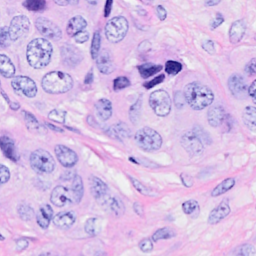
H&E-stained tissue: Breast